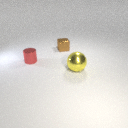
large yellow metal sphere in front of small red metal cylinder